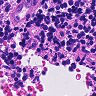
Metastatic tissue present: no